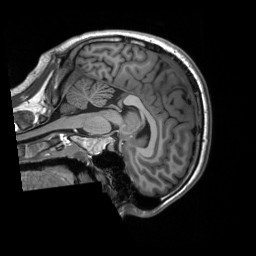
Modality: T1w
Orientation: sagittal
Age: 22
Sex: male
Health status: ill
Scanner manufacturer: siemens
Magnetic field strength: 3 T
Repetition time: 2.3 s
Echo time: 0.00201 s